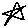
Label: star